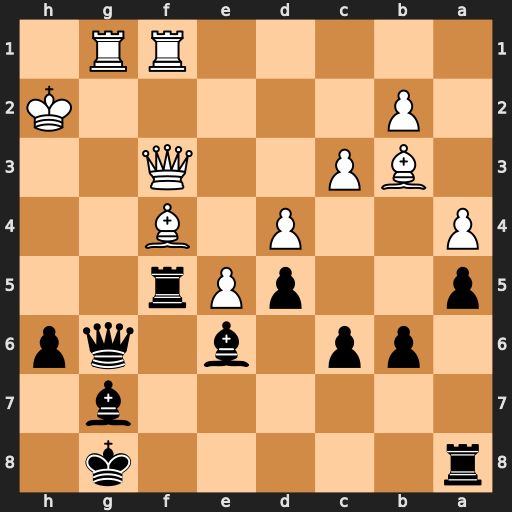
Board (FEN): r5k1/6b1/1pp1b1qp/p2pPr2/P2P1B2/1BP2Q2/1P5K/5RR1
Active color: b
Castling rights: -
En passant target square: -
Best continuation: Rh5+ Qxh5 Qxh5+